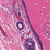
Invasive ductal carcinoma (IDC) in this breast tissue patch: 0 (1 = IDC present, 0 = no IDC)